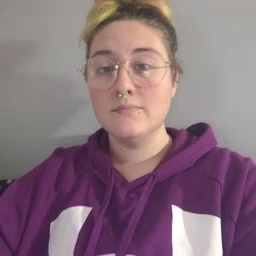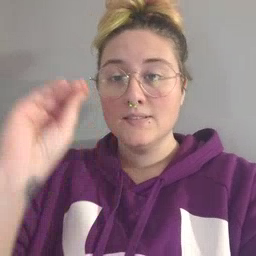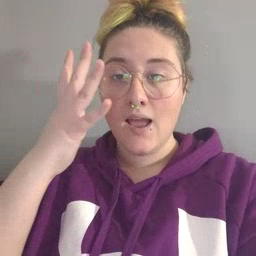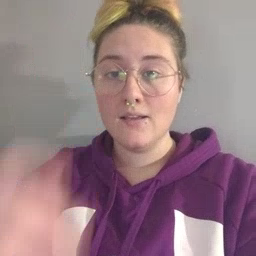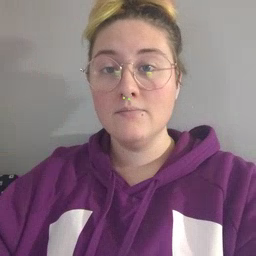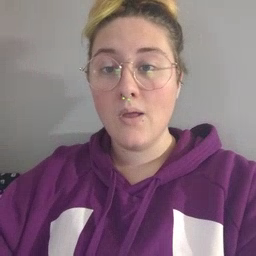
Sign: sun